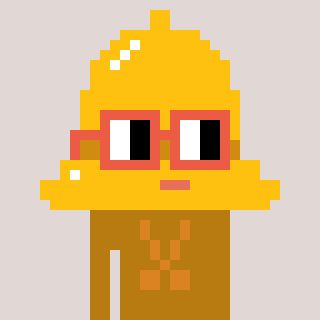
a pixel art character with square orange glasses, a bell-shaped head and a gold-colored body on a warm background